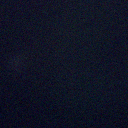
Screen state: off